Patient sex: F
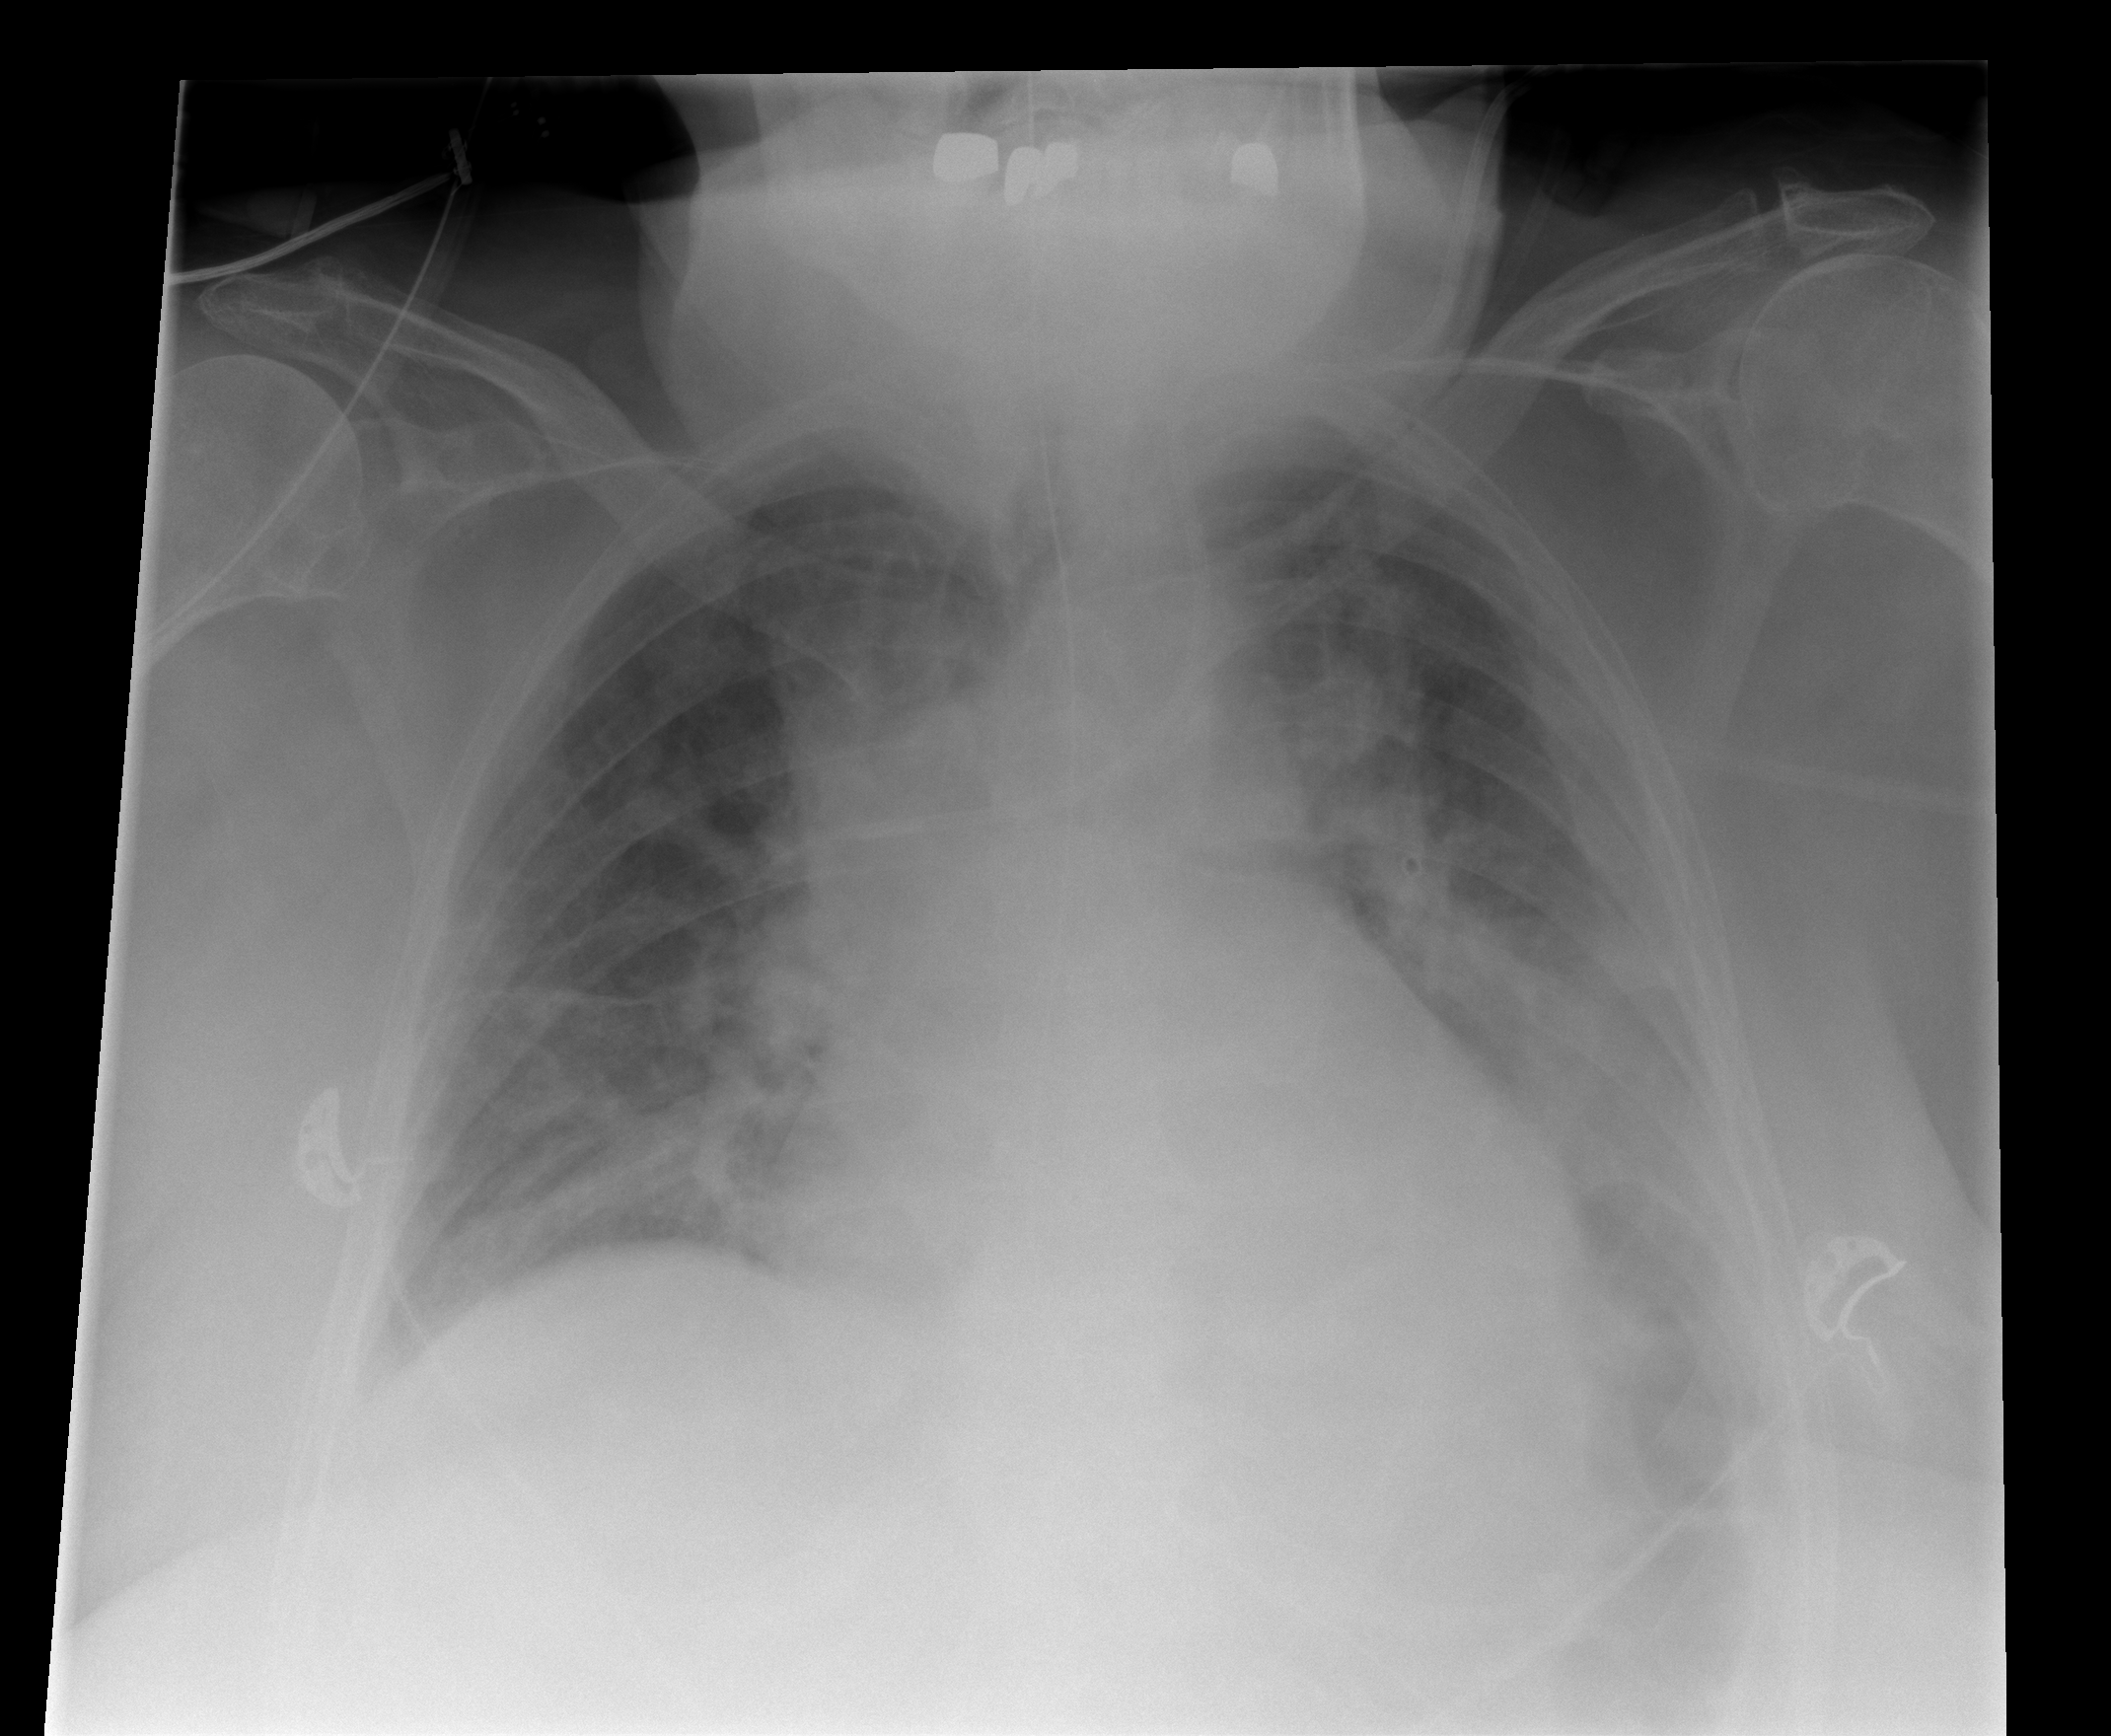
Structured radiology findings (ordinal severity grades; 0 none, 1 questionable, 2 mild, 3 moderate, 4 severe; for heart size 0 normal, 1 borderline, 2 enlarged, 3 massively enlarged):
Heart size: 2
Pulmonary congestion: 2
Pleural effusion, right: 2
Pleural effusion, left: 2
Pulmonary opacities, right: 0
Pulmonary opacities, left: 0
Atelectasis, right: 2
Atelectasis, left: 2